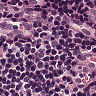
Metastatic tissue present: yes